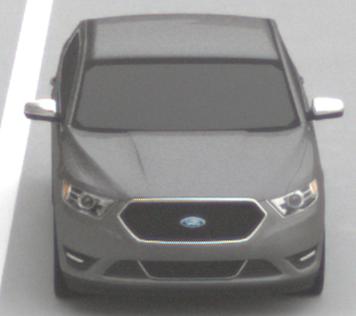
Make: Ford
Model: Taurus
Detailed model: SHO
Model produced from: 2012
Model produced until: 2019
Doors: 4
Color: gray
Road condition: dry road
Daytime: morning or afternoon
Contrast: low contrast